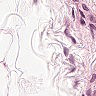
Metastatic tissue present: no